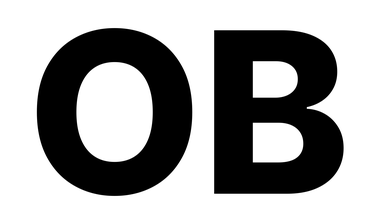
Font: Inter_ExtraBold